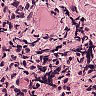
Metastatic tissue present: no